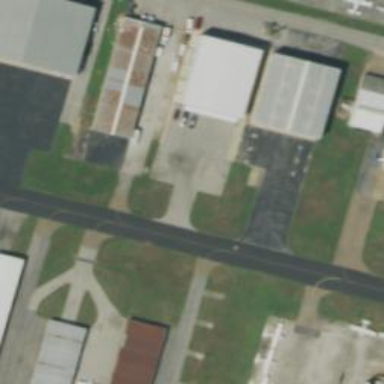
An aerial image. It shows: Image of taxiway at airport.